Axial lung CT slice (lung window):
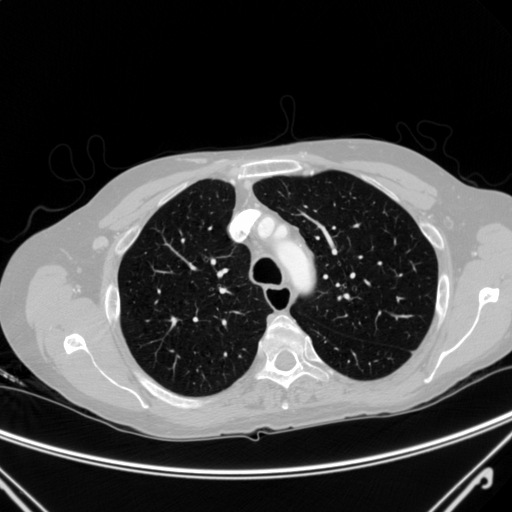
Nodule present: no